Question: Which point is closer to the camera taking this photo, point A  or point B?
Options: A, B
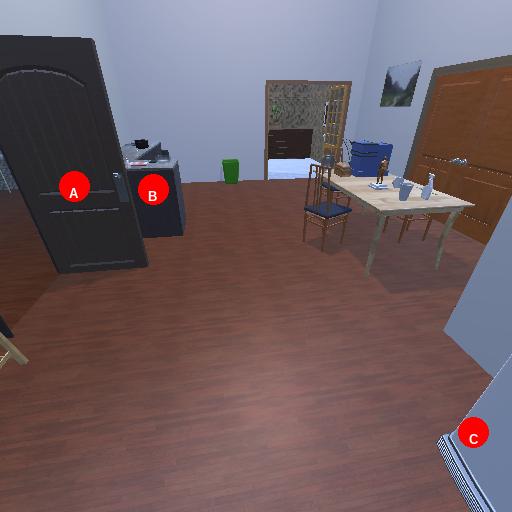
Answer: A